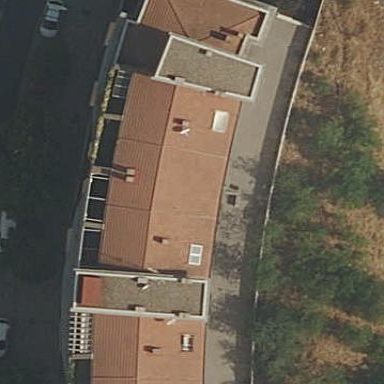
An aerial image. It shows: View of apartment building.